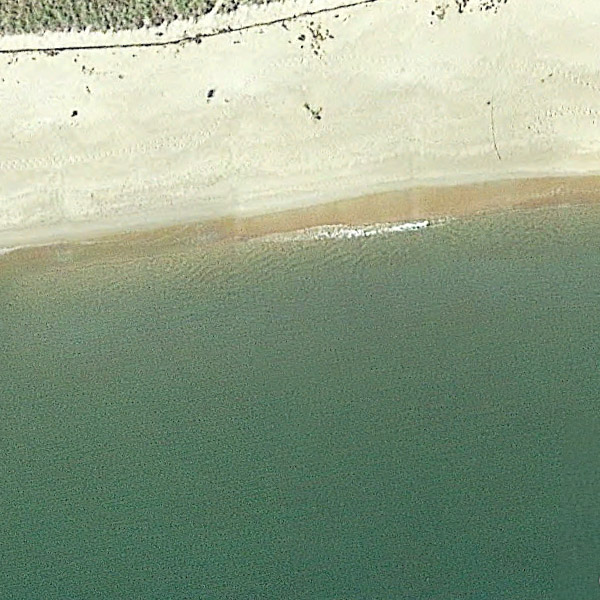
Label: Beach